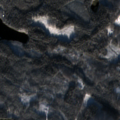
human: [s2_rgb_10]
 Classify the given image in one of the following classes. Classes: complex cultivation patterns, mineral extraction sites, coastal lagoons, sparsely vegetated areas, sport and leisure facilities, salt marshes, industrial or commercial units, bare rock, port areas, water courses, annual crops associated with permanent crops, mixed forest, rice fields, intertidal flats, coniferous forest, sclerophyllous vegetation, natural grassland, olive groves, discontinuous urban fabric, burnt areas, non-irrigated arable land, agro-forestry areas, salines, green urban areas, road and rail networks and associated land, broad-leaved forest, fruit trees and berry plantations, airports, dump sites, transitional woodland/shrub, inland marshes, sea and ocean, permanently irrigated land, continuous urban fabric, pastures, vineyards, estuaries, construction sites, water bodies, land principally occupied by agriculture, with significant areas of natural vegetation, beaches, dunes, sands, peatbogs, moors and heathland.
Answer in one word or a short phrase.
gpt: mixed forest, water bodies